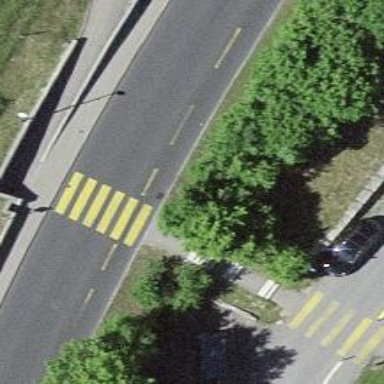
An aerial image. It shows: Set of steps on the road.